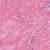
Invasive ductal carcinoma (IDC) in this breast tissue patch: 0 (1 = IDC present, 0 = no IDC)